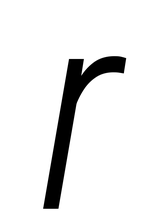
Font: Roboto-Italic_Condensed_Light_Italic